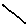
Label: line